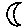
Label: moon